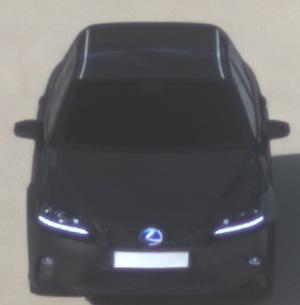
Make: Lexus
Model: CT 200h
Detailed model: CT (A10)
Model produced from: 2014/03
Model produced until: 2017/10
Doors: 5
Color: black
Road condition: dry road
Daytime: morning or afternoon
Contrast: low contrast